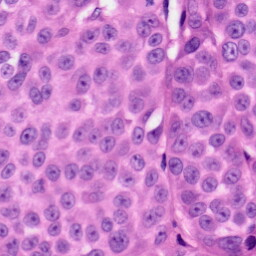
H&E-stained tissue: Skin